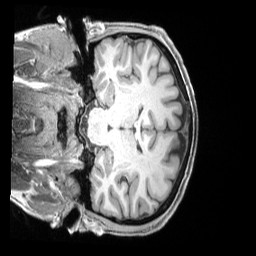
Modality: T1w
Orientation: coronal
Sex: male
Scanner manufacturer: siemens
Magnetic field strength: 3 T
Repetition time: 2.4 s
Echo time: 0.00222 s